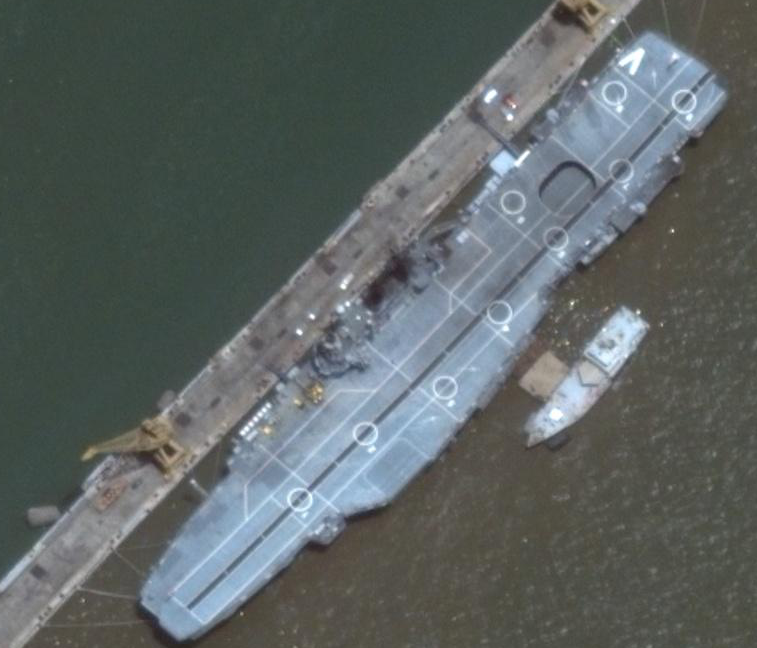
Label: aircraft_carrier